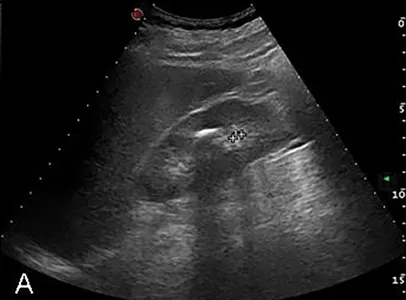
Abdominal ultrasound showing a 6 cm right-sided ovarian mass that was consistent with teratoma (
A.
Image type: radiology (ultrasound)